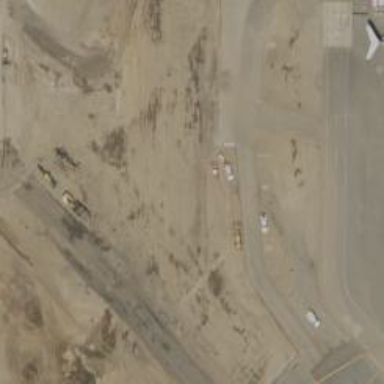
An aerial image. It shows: Image of taxiway at airport.